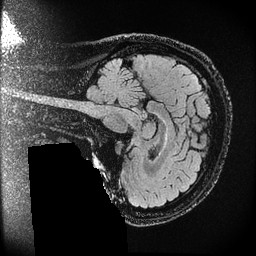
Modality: FLAIR
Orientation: sagittal
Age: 49
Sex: female
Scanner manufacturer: ge
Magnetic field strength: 3 T
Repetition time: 4.802 s
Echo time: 0.1164 s